A time-domain waveform of one vibration snapshot from a rolling-element bearing is shown. Diagnose the bearing from this image, choosing from: normal, inner_race, outer_race, ball.
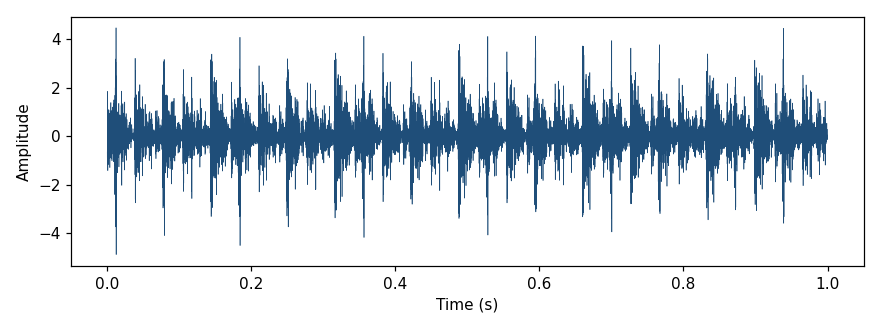
Answer: outer_race